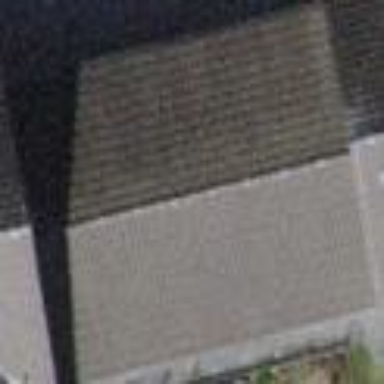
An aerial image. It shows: Group of garages.